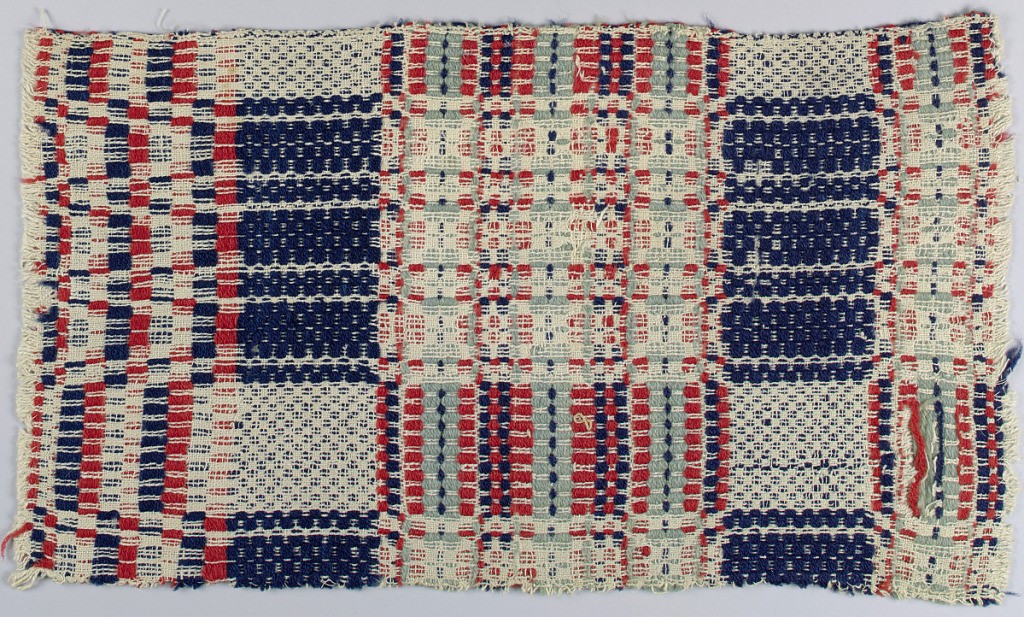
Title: Coverlet fragment
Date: early 19th century
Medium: cotton, wool Technique: plain compound cloth (overshot)
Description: Traditional geometrical decoration with squares in broad framework with various fillings. In deep blue, bright rust, and blue-green wool pattern wefts used in bands of these colors on undyed cotton ground.